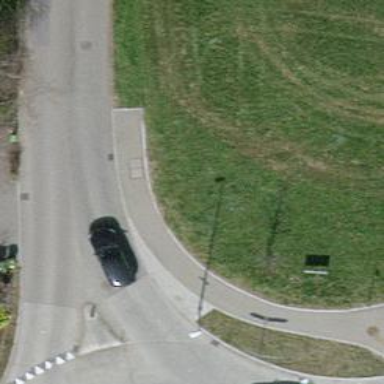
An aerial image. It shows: Asphalt sidewalk.